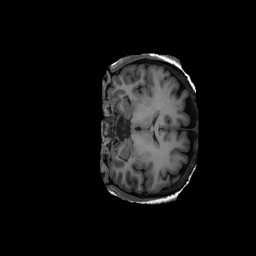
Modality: T1w
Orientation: coronal
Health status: ill
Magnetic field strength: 3 T